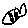
Label: fish